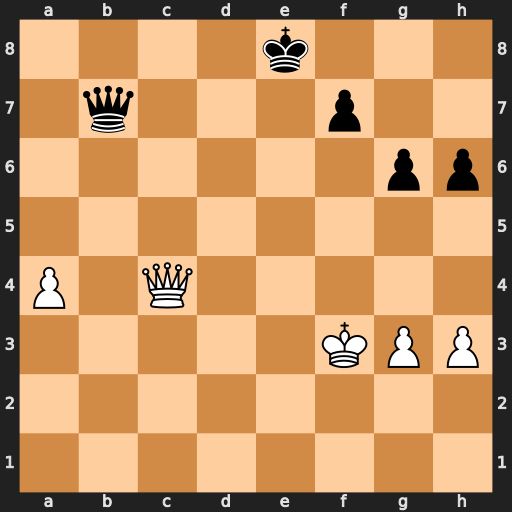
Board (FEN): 4k3/1q3p2/6pp/8/P1Q5/5KPP/8/8
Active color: w
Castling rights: -
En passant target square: -
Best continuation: Qe4+ Qxe4+ Kxe4